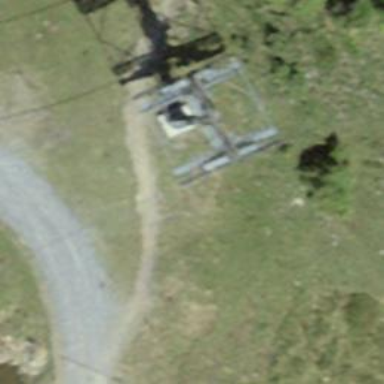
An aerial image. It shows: Pylon used for aerialway.